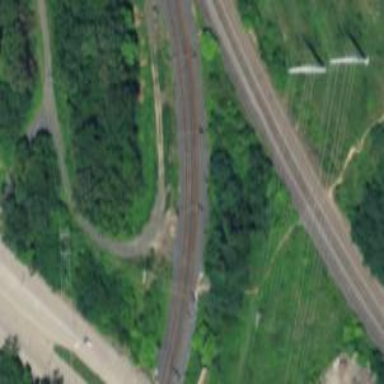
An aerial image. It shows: Light rail electrified with contact line.